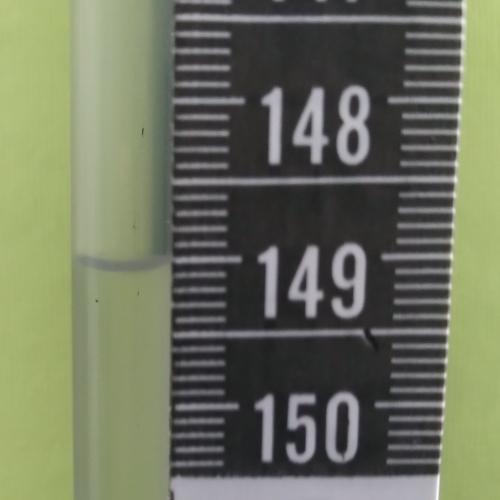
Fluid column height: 149.0 cm